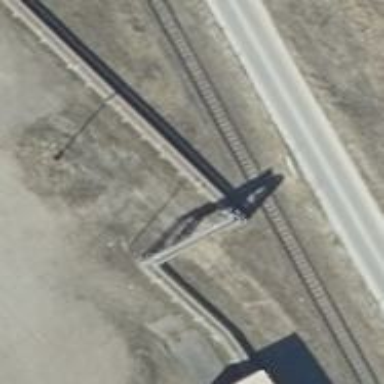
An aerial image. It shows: Abandoned railway yard.